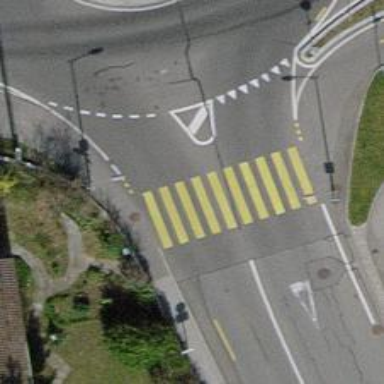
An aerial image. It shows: Crossing on the cycleway.